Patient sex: M
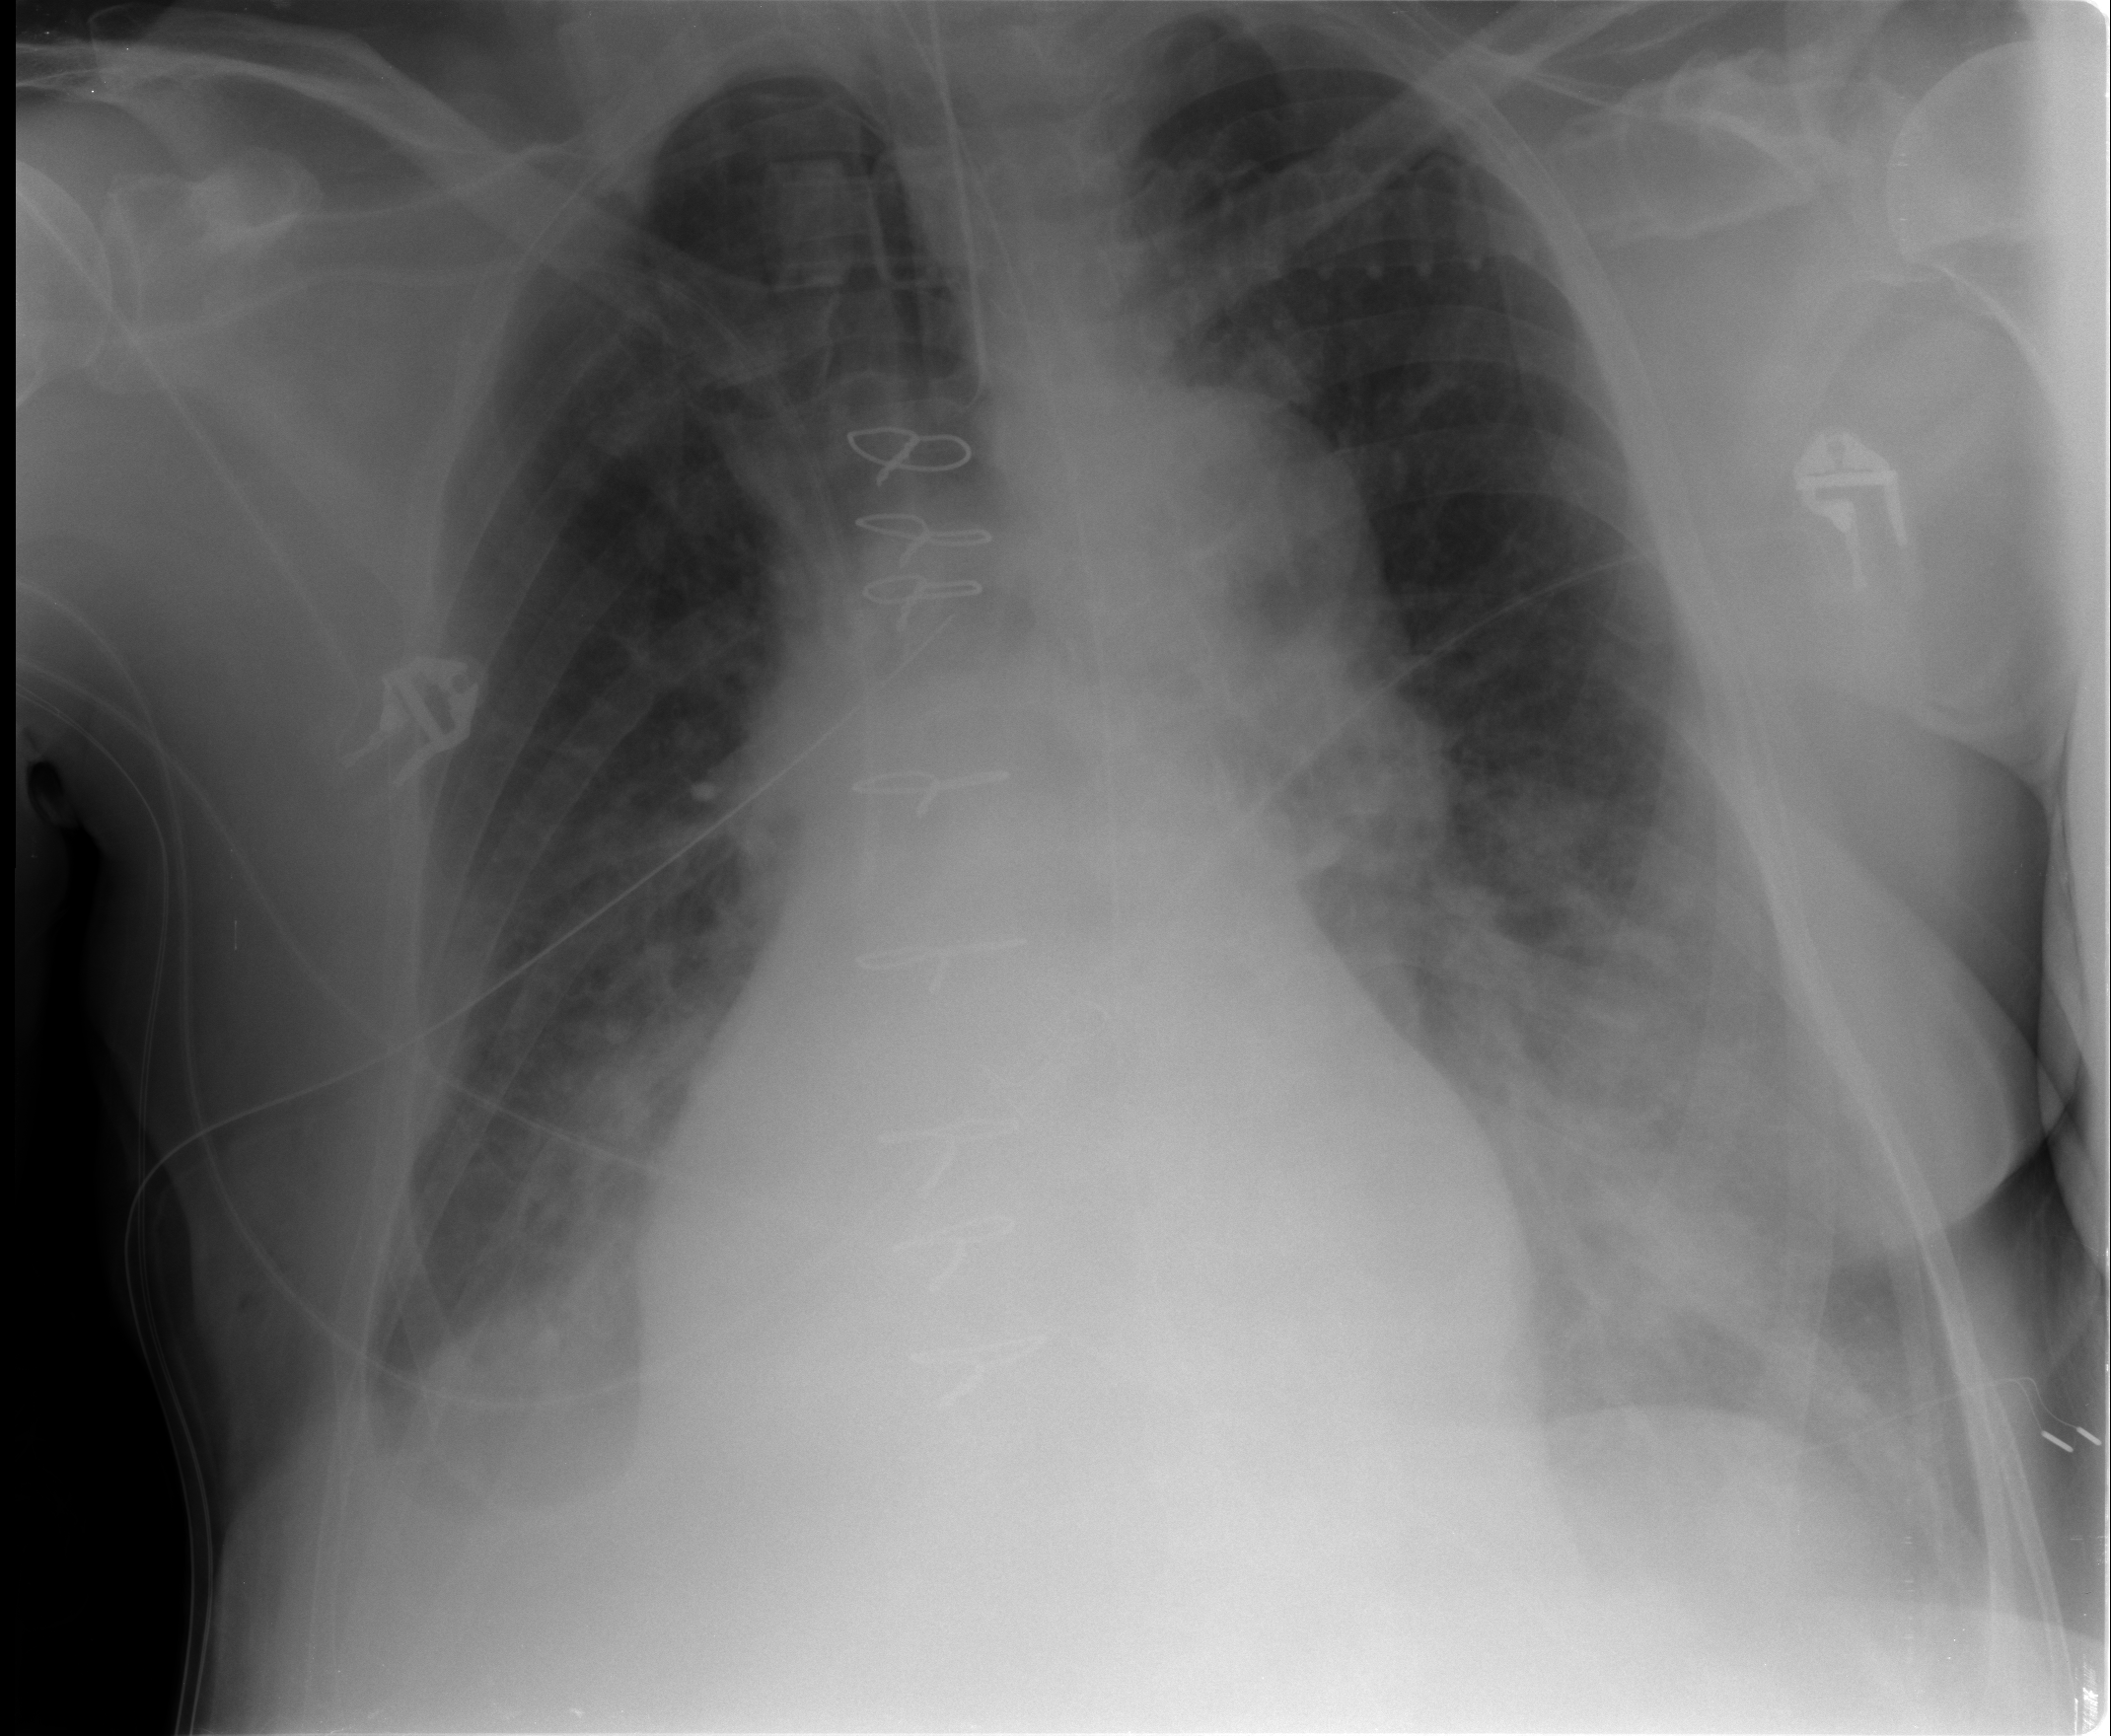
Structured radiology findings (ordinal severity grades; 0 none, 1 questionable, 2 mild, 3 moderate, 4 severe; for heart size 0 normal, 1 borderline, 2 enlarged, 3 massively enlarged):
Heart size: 2
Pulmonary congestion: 1
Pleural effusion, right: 2
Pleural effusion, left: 2
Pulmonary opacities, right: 2
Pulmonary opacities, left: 2
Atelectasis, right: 2
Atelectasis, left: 2